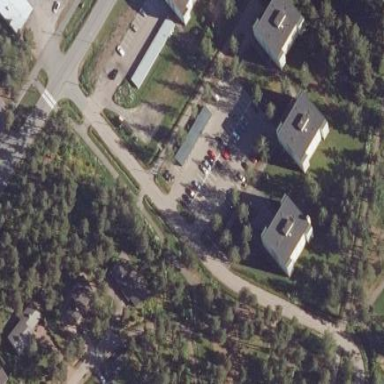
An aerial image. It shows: Parking area.